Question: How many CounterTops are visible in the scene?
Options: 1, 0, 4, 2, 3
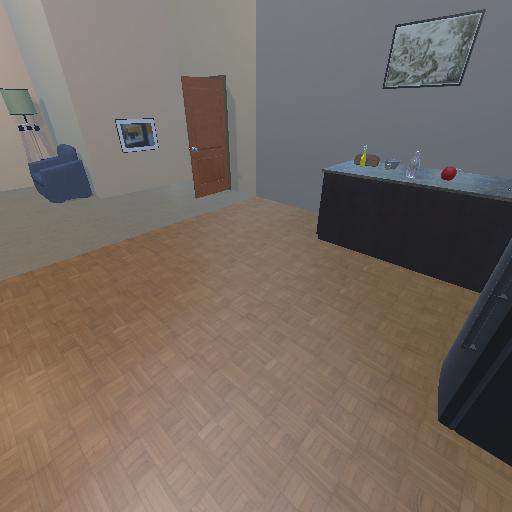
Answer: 1